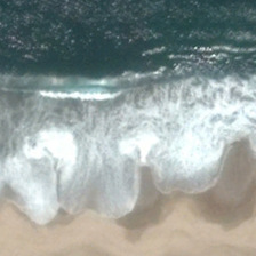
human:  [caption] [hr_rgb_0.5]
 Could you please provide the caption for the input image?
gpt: There are many waves between the green sea and the yellow beach.

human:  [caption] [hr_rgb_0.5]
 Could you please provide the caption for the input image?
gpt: There are many waves between the green sea and the yellow beach.

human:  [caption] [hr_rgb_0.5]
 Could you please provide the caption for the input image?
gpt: Many waves are between the green sea and the yellow beach.

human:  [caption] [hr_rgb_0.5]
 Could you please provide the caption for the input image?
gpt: There are many waves between the green sea and the yellow beach.

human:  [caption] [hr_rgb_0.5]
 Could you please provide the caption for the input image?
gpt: There are many waves between the green sea and the yellow beach.